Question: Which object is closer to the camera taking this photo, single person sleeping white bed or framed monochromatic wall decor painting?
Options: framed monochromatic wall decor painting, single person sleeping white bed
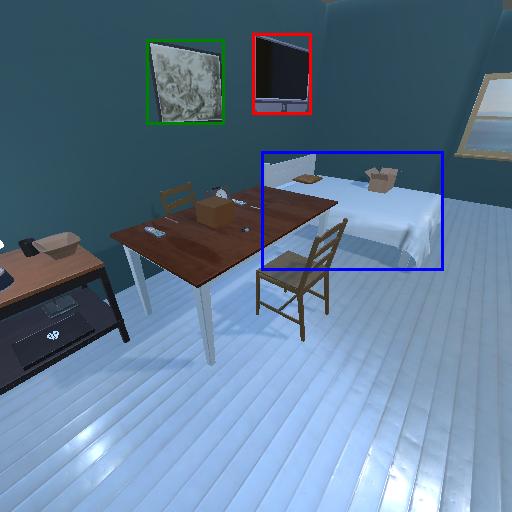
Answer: framed monochromatic wall decor painting